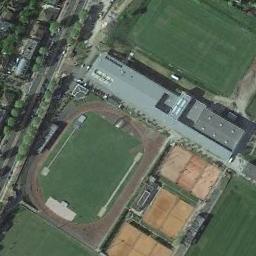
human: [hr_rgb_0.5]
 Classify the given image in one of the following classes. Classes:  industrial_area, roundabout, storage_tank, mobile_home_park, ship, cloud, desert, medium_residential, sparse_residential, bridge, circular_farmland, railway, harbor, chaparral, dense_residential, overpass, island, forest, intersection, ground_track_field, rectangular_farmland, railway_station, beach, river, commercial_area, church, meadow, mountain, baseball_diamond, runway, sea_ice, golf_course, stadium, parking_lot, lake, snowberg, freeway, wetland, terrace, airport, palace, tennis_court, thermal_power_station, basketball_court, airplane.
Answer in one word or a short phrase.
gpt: ground_track_field